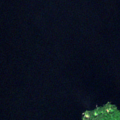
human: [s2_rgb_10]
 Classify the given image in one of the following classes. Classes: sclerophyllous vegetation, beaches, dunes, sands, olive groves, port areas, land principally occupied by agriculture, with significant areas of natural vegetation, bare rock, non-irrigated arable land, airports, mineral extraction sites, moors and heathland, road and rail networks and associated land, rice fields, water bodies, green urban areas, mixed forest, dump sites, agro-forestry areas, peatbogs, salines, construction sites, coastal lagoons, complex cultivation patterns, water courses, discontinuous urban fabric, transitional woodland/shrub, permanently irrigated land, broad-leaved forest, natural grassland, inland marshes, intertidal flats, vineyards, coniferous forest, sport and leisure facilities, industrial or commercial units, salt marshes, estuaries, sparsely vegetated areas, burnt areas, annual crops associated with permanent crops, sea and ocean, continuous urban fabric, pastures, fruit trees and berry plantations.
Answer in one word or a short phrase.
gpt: coniferous forest, water bodies